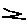
Label: zigzag